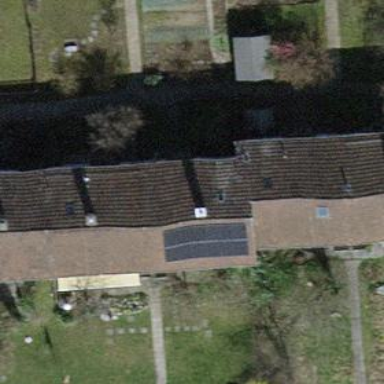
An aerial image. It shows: Terrace building with tile roof.